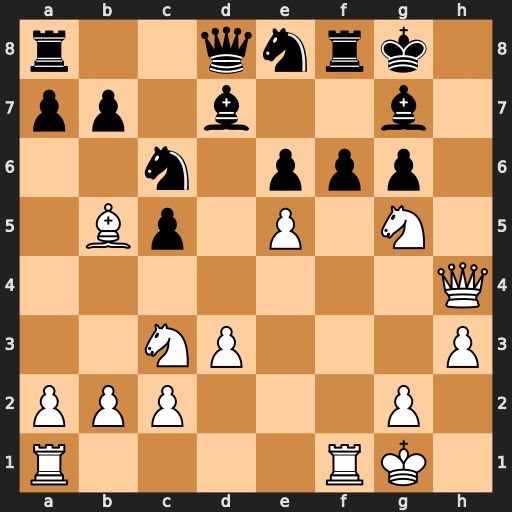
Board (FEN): r2qnrk1/pp1b2b1/2n1ppp1/1Bp1P1N1/7Q/2NP3P/PPP3P1/R4RK1
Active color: w
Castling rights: -
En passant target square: -
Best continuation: Qh7#